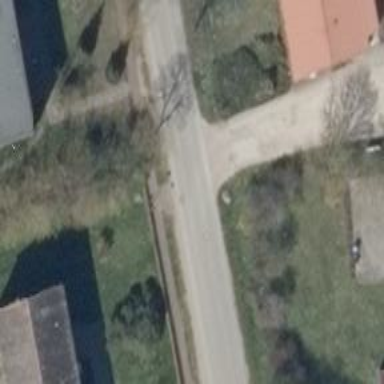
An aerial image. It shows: Tertiary road.